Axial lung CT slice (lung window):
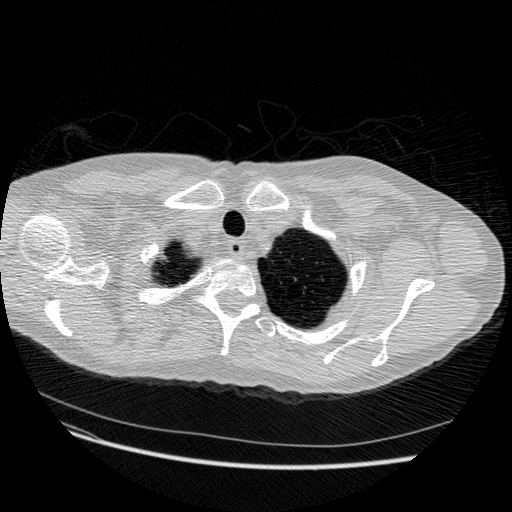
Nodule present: no